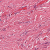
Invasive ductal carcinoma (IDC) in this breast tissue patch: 1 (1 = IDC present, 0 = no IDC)